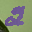
Label: 2